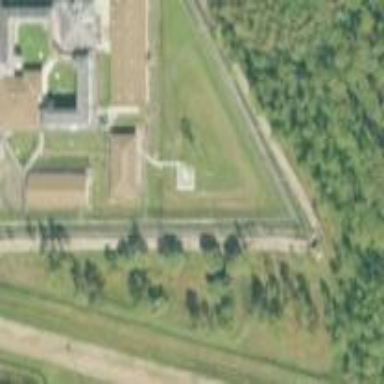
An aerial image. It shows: Prison.